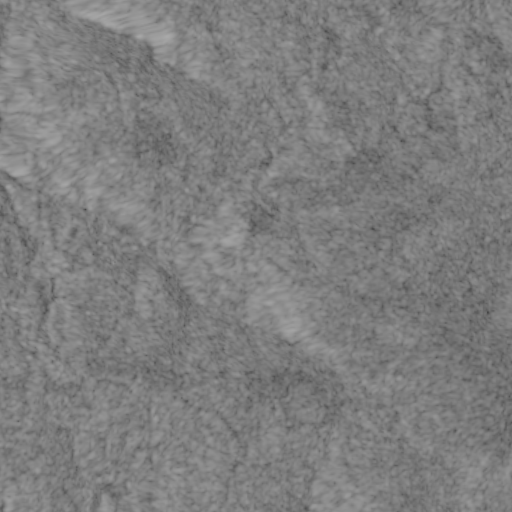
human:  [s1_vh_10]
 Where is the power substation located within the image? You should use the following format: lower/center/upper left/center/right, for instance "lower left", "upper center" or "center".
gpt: The power substation is located in the lower left of the image.
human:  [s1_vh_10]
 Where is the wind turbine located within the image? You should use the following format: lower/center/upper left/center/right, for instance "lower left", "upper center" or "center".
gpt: The wind turbine is located in the lower right of the image.
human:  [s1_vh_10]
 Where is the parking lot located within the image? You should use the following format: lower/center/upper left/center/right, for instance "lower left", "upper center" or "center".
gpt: There is no parking lot in the image.

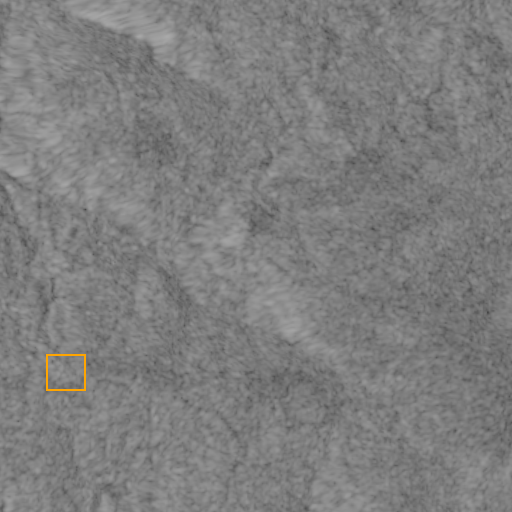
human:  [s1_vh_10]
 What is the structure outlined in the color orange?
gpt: The structure outlined in orange is a power substation.
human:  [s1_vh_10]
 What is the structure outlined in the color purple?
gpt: There is no purple outline.